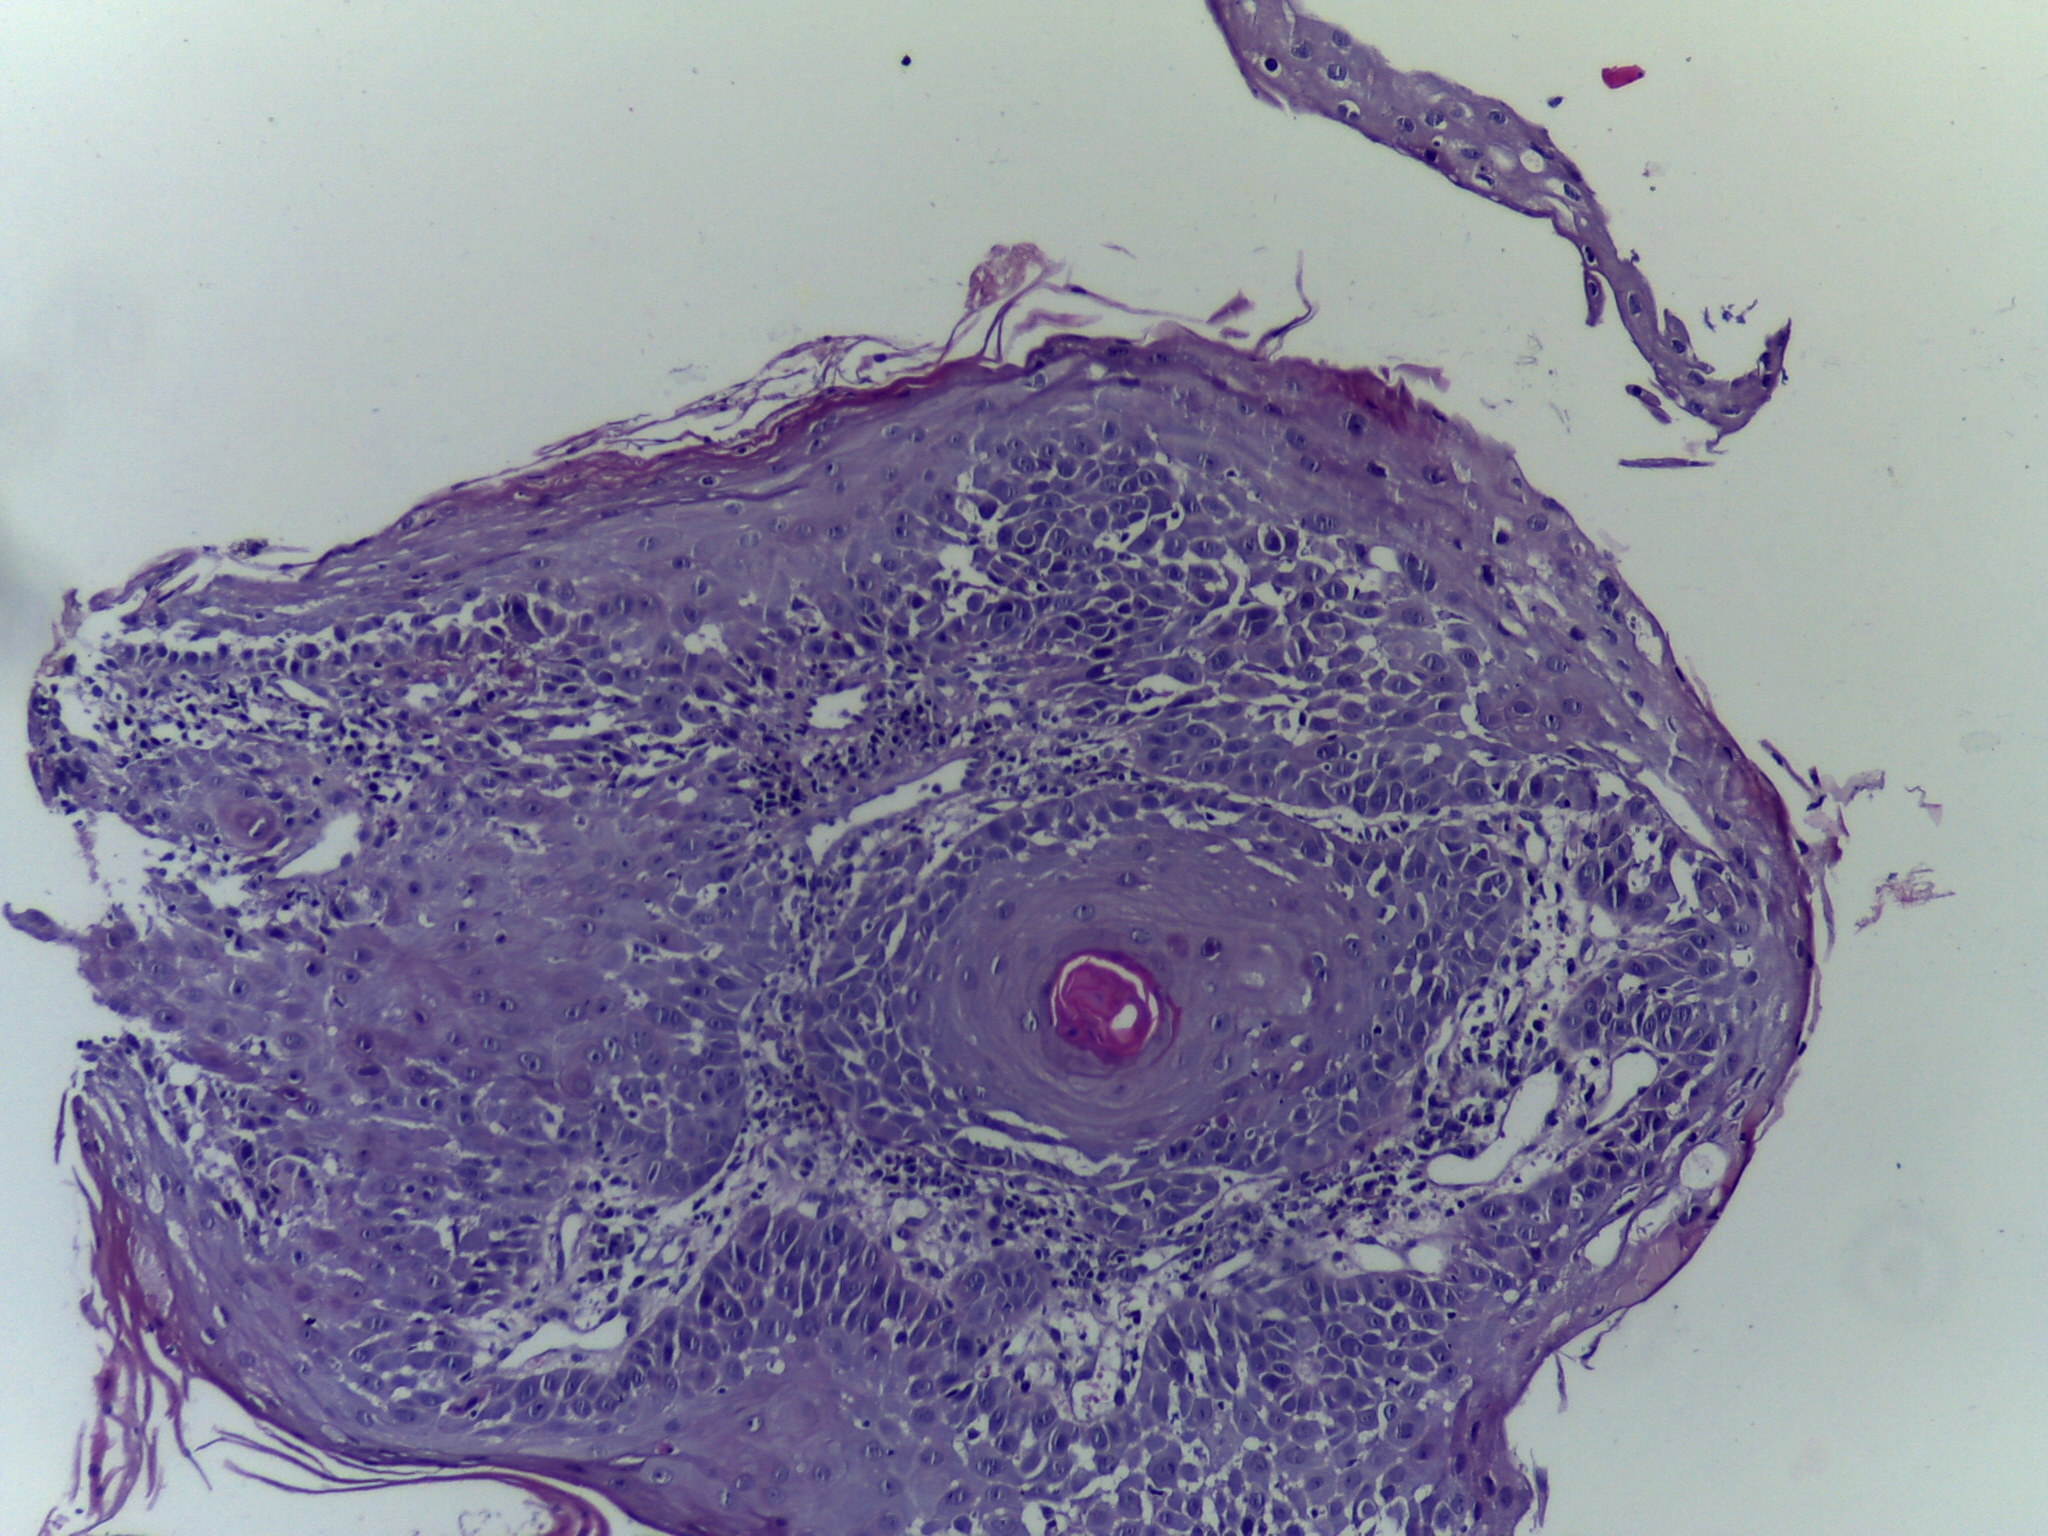
Diagnosis: OSCC